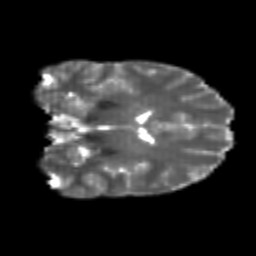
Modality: T2w
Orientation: coronal
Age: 23
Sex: female
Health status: healthy
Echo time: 0.074 s